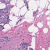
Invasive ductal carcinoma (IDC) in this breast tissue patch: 1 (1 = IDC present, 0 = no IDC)